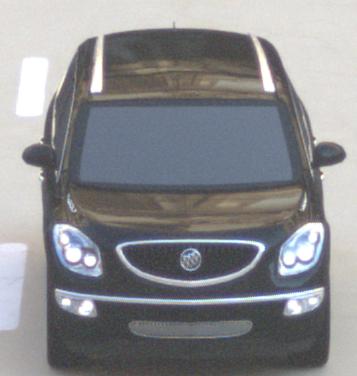
Make: Buick
Model: Enclave
Detailed model: GMT967
Model produced from: 2007
Model produced until: 2017
Doors: 5
Color: black
Road condition: dry road
Daytime: morning or afternoon
Contrast: low contrast